Question: I got a view controller hierarchy with the following parent-child relationship:
'''
UINavigationController (contains) MainViewController (contains) UIPageViewController (contains) UITableViewController
'''
In the inner-most UITableViewController, I have 'automaticallyAdjustScrollViewInset' set to 'YES', however this setting doesn't seem to work. As can be seen in the screenshot below, the table view's 'contentInset' doesn't seem to be adjusted with the navigation bar.
My goal is to have this table view's 'contentInset' to be automatically adjusted with the outer-most navigation bar. If the navigation bar or the status bar is hidden, I want the content inset to adjust accordingly.
How can I do that? Thanks!

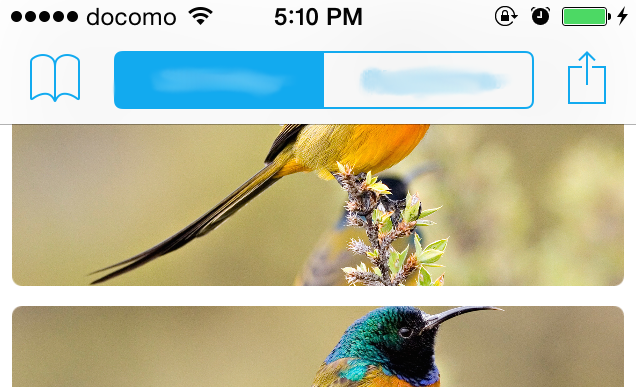
Answer: The UINavigationController adjust its child view controller's 'topLayoutGuide' automatically.
In your case it is not being propagated down far enough.
If you make sure this 'topLayoutGuide' makes it down to your table view controller then you won't have to set the 'contentInset' manually.
Also, your view controller hierarchy seems overly complex (I don't know the details of your project). This simplified version of what you have will give you what you are after for free.